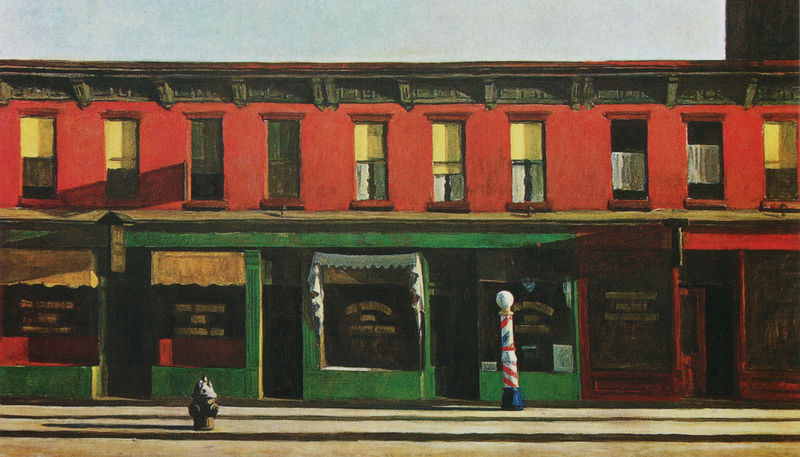
Titel: Early Sunday Morning
Künstler: Edward Hopper
Standort: New York (New York)
Institution: Whitney Museum of American Art
Schlagwörter: blau, himmel, schatten, gelb, grün, ocker, braun, fenster, grau, lampe, laterne, licht, schaufenster, schwarz, strasse, säule, tür, weiss, dach, gebäude, haus, rot, beige, vorhang, schrift, fassade, geschäft, hopper, türen, amerika, geschäfte, laden, läden, gardine, gardinen, vorhänge, tor, eingang, eingänge, bürgersteig, gehsteig, text, reihe, reklame, jalousie, fries, sims, stockwerke, häuserzeile, traufe, markisen, ampel, hydrant, rollos, auslagen, store, einkaufsstraße